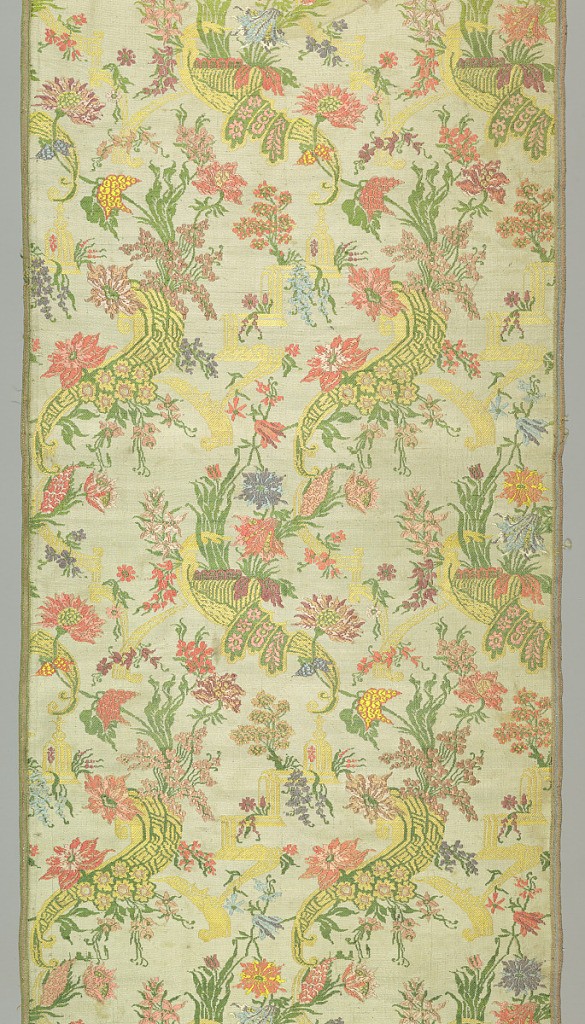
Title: Textile
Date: late 17th–early 18th century
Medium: silk Technique: plain weave with supplementary weft patterning (brocaded)
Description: Cream coloured silk panel brocaded in the ‘bizarre' style with polychrome silks showing design of serpentine, cornucopia filled with flowers, and connected with strapwork. Both selvages present.